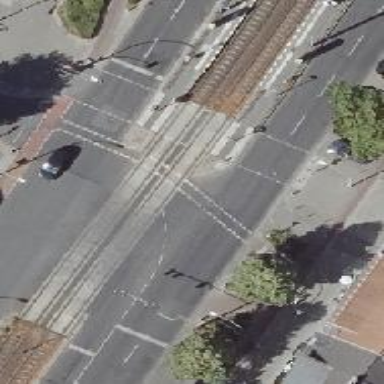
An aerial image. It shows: Tram crossing on the railway.